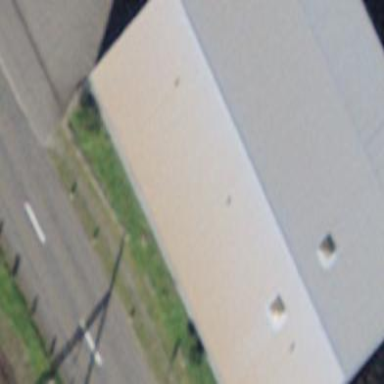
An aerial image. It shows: Industrial building.